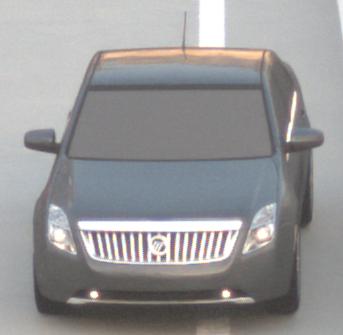
Make: Mercury
Model: Milan
Detailed model: -
Model produced from: 2009
Model produced until: 2010
Doors: 4
Color: gray
Road condition: dry road
Daytime: sunrise or sunset
Contrast: low contrast